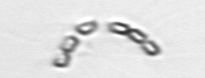
Label: Chaetoceros